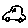
Label: car